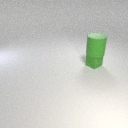
small green rubber cube below large green rubber cylinder